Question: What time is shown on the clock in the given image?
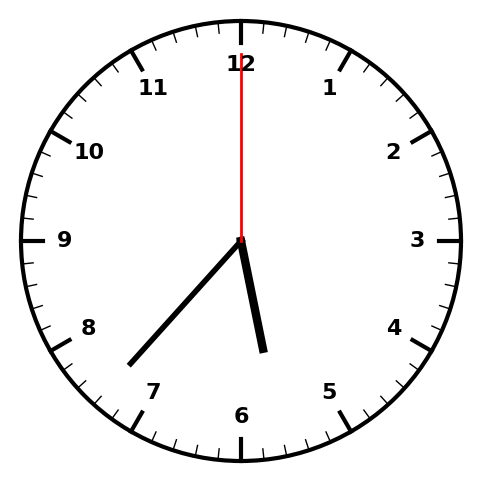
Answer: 05:37:00